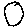
Label: circle